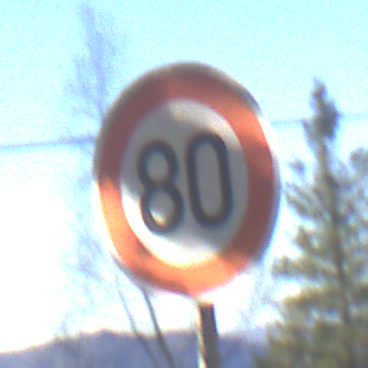
Verkehrszeichen: Geschwindigkeit80
Umgebung: Outdoor, Nature
Tageszeit: MorningAfternoon
Wetter: Clear
Licht: Natural
Jahreszeit: Winter
Kontrast: HighContrast